Aerial crown-view tile of a tropical tree (Barro Colorado Island, Panama), acquired 20250124:
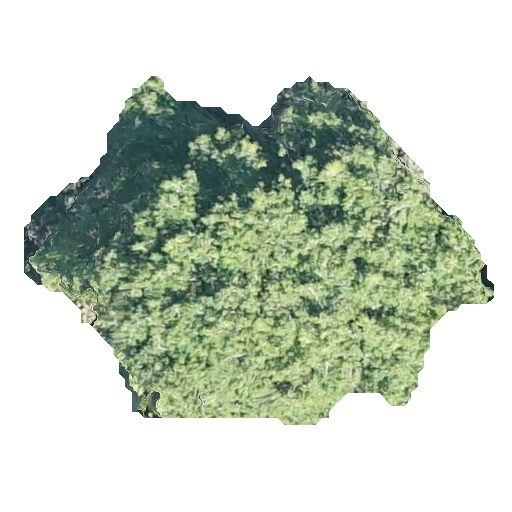
Species: Virola surinamensis
GBIF accepted scientific name: Virola surinamensis
Crown area: 162.966 m²